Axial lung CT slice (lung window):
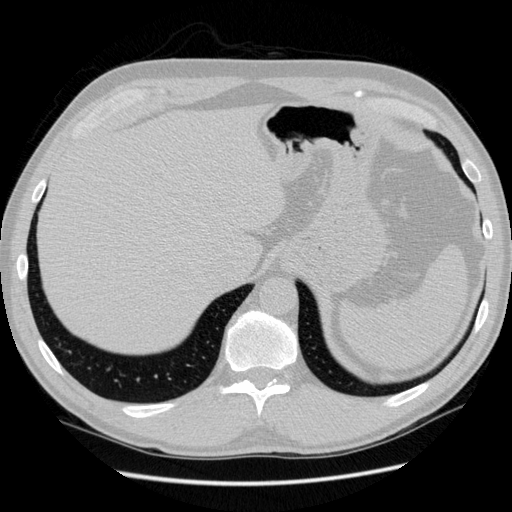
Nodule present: no